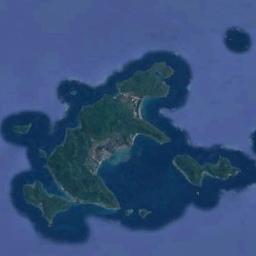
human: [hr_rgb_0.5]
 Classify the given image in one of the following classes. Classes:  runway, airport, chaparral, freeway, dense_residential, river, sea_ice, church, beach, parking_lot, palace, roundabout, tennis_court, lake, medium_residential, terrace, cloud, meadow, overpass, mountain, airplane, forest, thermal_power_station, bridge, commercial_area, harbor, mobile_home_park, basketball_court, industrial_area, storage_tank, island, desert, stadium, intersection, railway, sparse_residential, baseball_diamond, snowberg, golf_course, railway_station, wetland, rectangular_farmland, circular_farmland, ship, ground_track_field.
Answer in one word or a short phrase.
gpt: island